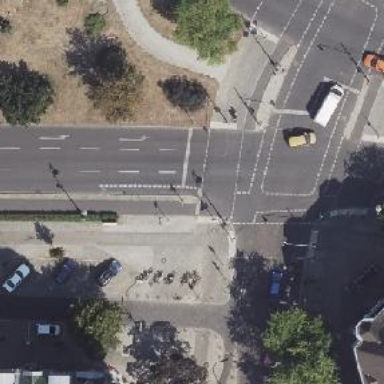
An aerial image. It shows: Cycle track with asphalt surface. There is kerb separating the track on the left side.